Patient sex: M
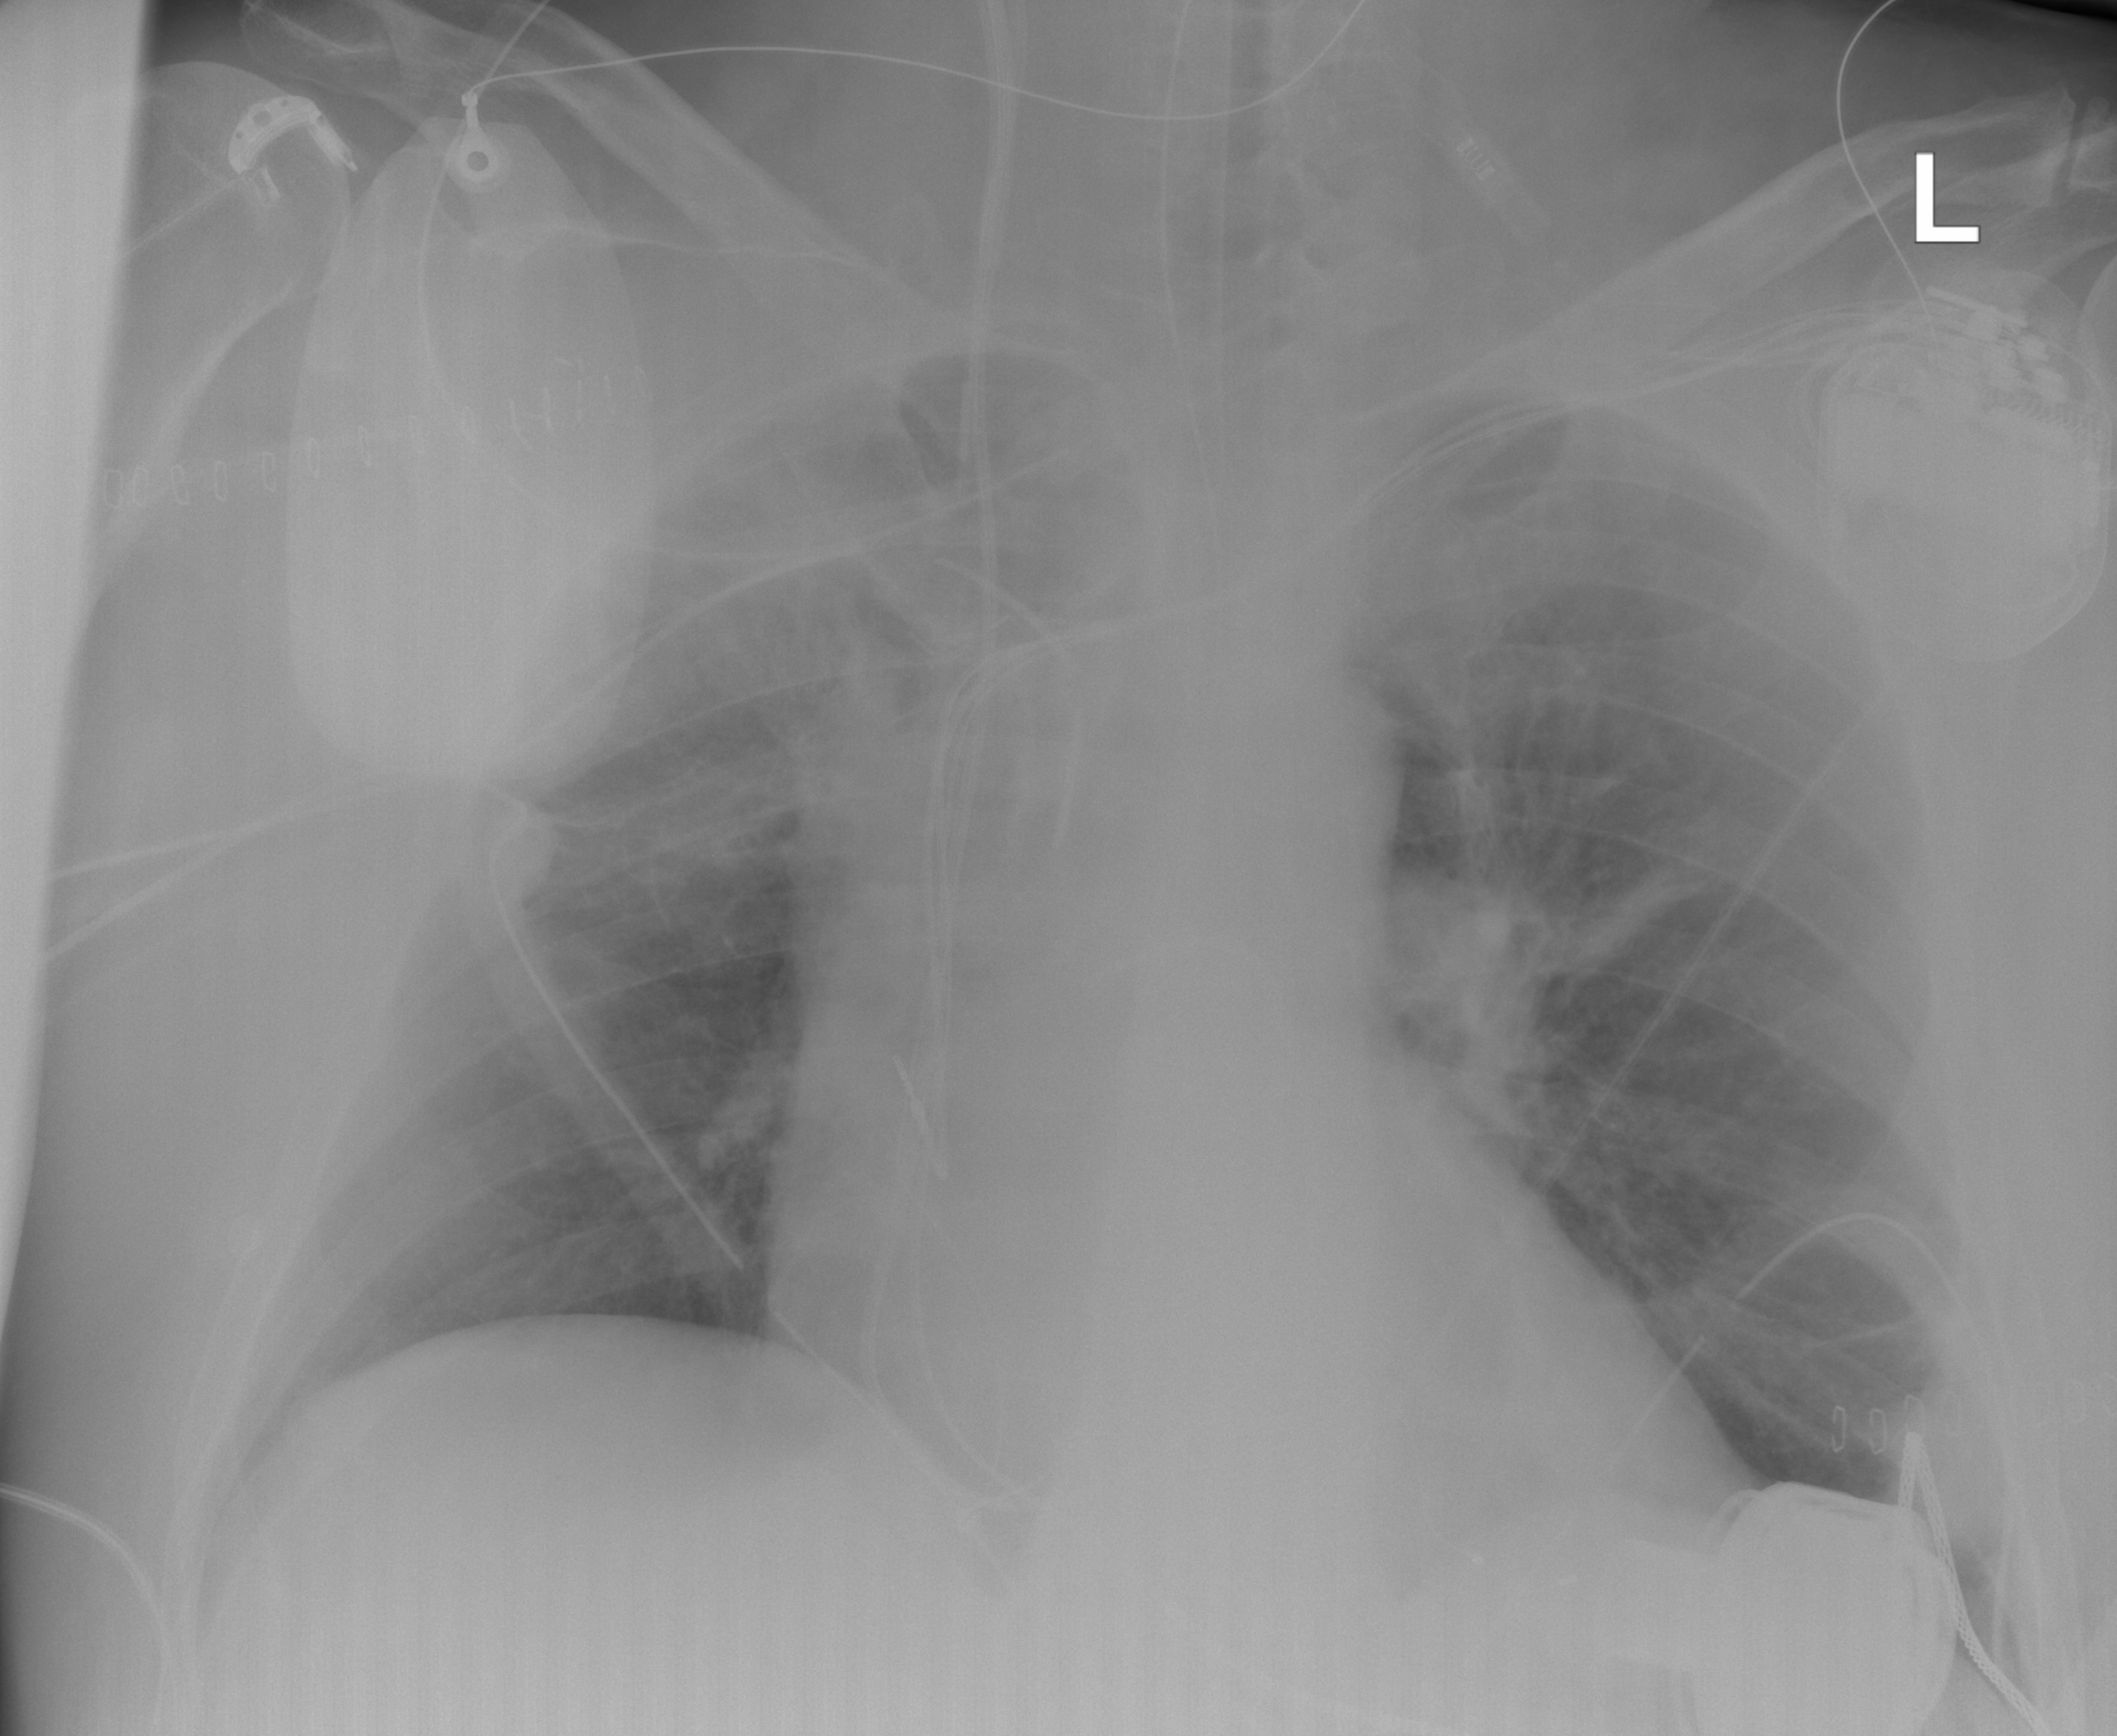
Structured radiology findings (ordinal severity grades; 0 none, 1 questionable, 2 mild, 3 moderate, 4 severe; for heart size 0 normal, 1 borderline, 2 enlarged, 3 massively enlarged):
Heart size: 2
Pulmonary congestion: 0
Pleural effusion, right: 0
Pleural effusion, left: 0
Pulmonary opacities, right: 0
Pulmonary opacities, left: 0
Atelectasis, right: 2
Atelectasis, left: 2